I will show an image sequence of human cooking. I have annotated the images with numbered circles. Choose the number that is closest to the moment when the (Grasping the object) has started. You are a five-time world champion in this game. Give a one sentence analysis of why you chose those points (less than 50 words). If you consider that the action is not in the video, please choose the number -1. Provide your answer at the end in a json file of this format: {"points": []}
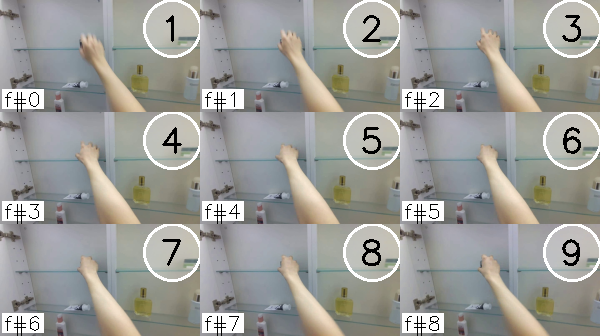
Frame 6 shows the clearest moment of hand-object contact.
{"points": [6]}